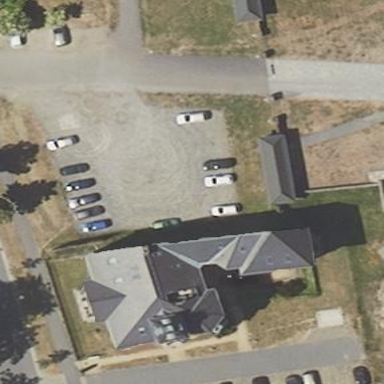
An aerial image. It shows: Parking area with surface.